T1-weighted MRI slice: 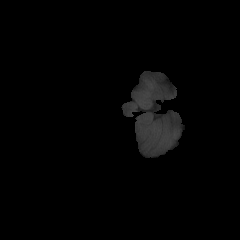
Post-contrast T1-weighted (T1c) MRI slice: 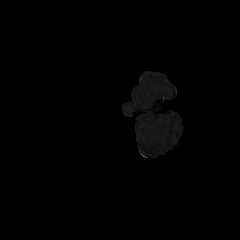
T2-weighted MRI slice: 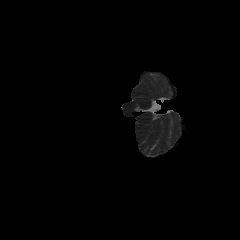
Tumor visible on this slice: no